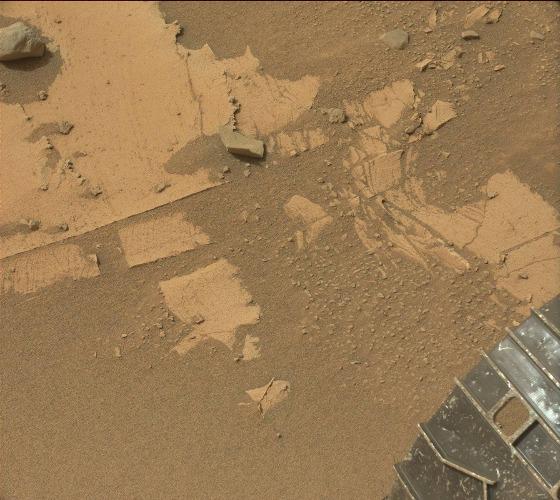
Terrain classes present: Background, Bedrock, Gravel / Sand / Soil, Rock, Shadow